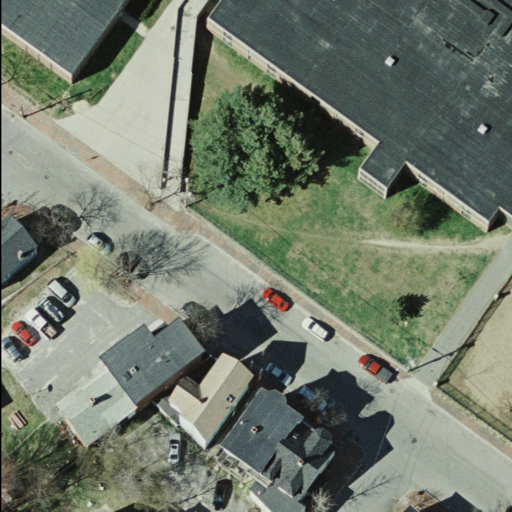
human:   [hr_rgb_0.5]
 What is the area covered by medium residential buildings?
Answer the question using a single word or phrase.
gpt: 0m2

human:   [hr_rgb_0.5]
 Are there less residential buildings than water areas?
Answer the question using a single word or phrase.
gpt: no

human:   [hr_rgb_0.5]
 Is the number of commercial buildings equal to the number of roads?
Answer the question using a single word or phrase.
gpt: no

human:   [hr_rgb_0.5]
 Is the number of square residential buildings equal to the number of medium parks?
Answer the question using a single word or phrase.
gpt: no

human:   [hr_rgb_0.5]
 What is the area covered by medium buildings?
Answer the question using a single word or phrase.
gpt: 0m2

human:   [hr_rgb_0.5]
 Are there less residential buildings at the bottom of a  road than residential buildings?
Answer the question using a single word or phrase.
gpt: no

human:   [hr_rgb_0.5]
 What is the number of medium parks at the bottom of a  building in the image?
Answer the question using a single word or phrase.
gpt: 1

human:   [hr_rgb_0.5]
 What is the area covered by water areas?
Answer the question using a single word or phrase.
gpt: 0m2

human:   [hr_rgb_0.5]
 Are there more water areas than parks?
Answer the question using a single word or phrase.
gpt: no

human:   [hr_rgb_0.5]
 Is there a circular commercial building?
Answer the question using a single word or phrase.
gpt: no

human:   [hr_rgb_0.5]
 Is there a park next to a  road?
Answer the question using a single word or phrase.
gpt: yes

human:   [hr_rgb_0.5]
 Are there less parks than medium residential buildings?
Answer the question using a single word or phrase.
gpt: no

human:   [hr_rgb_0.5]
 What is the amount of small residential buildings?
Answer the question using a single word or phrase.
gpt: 1

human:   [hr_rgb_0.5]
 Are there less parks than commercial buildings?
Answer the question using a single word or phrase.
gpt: no

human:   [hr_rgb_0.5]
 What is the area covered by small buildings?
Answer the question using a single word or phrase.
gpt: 4m2

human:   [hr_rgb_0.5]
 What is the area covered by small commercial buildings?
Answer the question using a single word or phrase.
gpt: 0m2

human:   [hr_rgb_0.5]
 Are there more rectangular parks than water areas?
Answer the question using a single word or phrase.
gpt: yes

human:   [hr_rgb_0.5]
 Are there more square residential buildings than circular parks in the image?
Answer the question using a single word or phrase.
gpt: no

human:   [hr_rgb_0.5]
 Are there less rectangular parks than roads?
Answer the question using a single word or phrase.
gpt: yes

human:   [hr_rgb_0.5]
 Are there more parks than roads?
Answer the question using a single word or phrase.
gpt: no

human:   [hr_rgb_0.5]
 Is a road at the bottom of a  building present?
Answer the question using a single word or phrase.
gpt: yes

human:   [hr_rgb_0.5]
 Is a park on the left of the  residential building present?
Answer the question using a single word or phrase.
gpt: no

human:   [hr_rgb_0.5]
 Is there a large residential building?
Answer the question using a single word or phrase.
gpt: no

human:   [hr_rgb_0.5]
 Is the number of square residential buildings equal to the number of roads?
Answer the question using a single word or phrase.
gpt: no

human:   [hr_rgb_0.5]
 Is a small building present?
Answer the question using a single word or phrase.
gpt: yes

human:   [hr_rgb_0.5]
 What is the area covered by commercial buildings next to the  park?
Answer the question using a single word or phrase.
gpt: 0m2

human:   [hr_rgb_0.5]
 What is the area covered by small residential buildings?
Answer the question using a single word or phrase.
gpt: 4m2

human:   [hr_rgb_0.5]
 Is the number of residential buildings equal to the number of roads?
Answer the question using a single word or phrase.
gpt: no

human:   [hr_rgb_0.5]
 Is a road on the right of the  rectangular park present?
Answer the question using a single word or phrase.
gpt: no

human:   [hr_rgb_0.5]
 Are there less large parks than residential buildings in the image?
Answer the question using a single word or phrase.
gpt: yes

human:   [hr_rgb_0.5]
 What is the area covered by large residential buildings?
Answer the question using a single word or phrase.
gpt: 0m2

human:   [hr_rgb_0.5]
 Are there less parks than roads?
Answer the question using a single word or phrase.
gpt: yes

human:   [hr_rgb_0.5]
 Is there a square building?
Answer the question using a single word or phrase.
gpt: no

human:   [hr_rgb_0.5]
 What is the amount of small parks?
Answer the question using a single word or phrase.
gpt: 0

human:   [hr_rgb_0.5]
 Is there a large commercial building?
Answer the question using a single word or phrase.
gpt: no

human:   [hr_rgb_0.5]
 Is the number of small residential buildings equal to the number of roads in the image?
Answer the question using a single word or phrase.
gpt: no